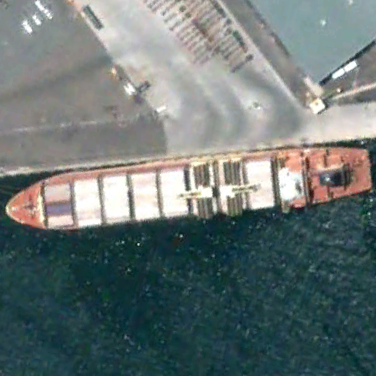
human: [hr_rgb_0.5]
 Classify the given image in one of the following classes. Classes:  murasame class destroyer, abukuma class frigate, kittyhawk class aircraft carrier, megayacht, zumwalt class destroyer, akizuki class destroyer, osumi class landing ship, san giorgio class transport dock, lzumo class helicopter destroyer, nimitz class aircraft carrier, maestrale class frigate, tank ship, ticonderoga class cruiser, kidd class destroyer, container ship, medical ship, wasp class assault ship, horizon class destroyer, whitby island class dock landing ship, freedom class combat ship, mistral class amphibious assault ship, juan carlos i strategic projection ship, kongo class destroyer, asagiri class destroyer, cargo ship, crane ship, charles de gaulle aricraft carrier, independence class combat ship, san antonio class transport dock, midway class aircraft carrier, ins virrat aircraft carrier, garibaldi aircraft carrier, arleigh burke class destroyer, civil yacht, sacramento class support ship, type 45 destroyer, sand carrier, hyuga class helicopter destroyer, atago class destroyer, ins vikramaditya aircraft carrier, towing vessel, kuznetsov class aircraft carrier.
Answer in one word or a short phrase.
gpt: Container ship